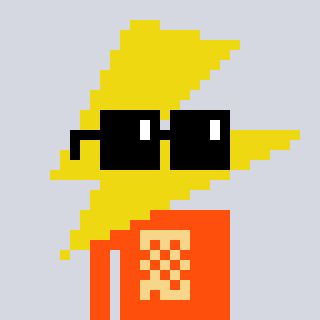
a pixel art character with square black sunglasses, a lightning bolt-shaped head and a orange-colored body on a cool background